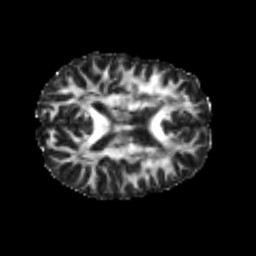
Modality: FA
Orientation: axial
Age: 26
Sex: female
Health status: healthy
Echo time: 0.074 s